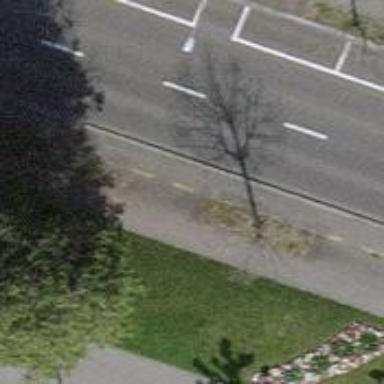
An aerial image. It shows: Avenue lined with trees.